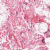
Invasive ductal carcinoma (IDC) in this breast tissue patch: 0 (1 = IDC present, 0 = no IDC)